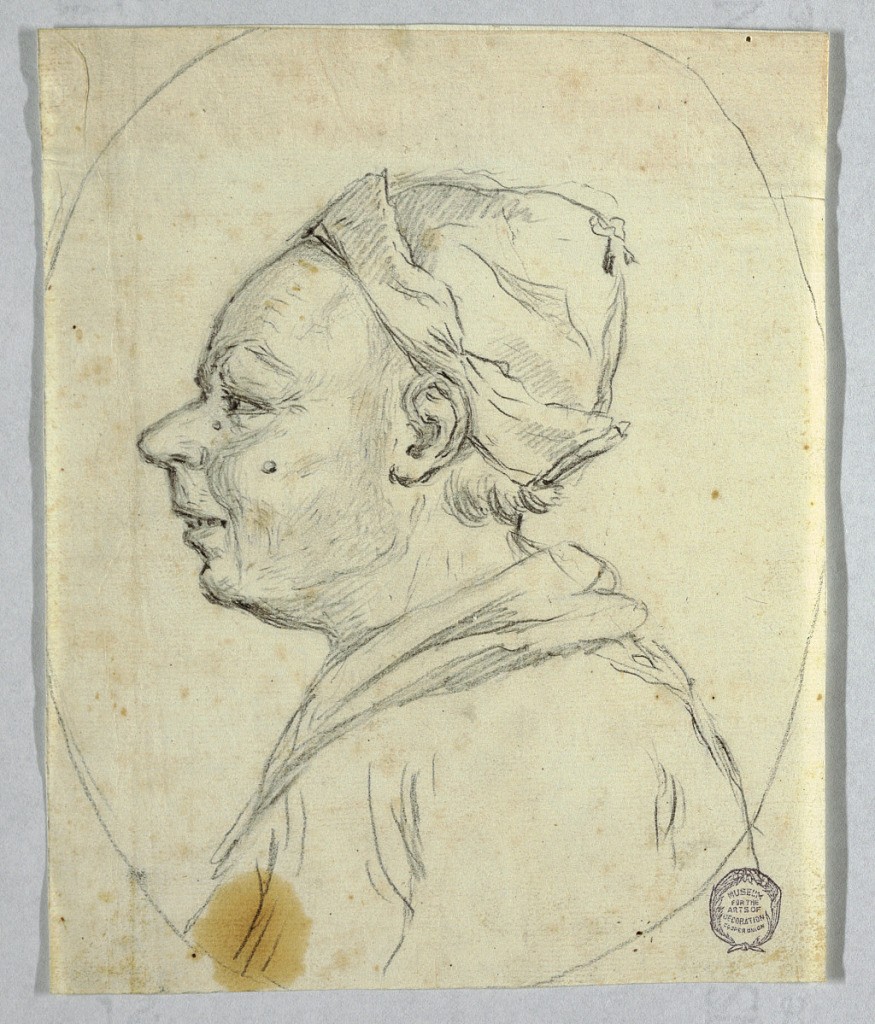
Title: Portrait of a man
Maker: Felice Giani, Italian, 1758–1823
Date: ca. 1820
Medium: Graphite on cream laid paper
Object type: Drawing
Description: A man in profile wearing a cap and robe.